Question: Hi can anyone identify which javascript library was used to create this validation ui?

Thanks
EDIT:
I've discovered that this validation is caused by the standard JQuery library by adding required="true" to field names.
I've been debugging in jsfiddle and I've narrowed it down.
See example.
<URL>
My main gripe was that I cant get it to work in IE.
Anyone any ideas?
Thanks
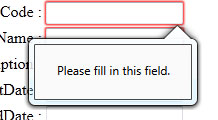
Answer: ### Look ma, no JavaScript!
That is actually HTML5; the <URL> is used by the latest HTML5 compliant browsers to validate a form before being submitted.
<URL>.
It doesn't work in IE because IE does not support this feature yet.